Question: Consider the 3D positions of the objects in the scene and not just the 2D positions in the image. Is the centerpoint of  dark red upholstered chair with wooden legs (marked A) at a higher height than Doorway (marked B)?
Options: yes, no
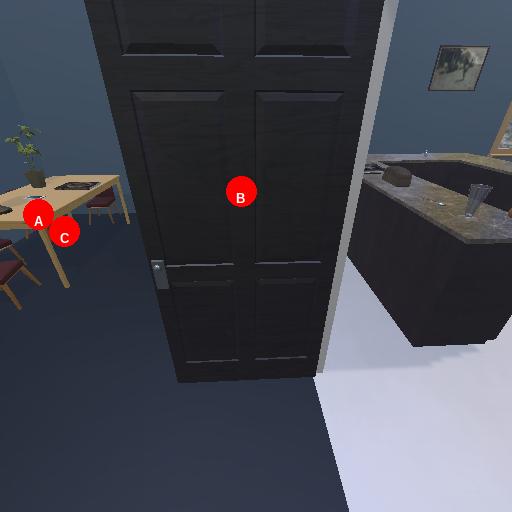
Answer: yes